Question: I have the following:

I would like to make it so that the tableview stops right at the "So" cell, instead of having all the blank cells under it (the big plan is to have a bunch of multiple choice questions like the one in that pic, all on top of one another on one scrollview). I'm guessing I need to set the tableView's frame, but I was wondering if there was an easy way to calculate at runtime the exact height of the portion of the tableview where the cells are implemented (the ones with text in the pic). It's tricky because I made it so that each cell's height can change to accommodate the amount of text in it. Anyone have any advice?
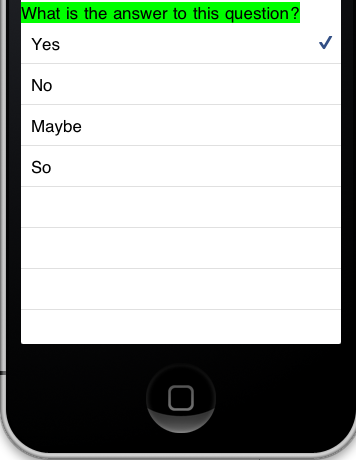
Answer: There are two appproaches you can take.
Best and easiest.
1. Add a footer view to the table so it will not draw the rows after the last row. a blank footer view will do.
'''
//Add empty view to hide trailing row seperators
UIView *emptyView = [[UIView alloc] initWithFrame:CGRectMake(0, 0, 320, 0)];
emptyView.backgroundColor = [UIColor whiteColor];
[tableView setTableFooterView:emptyView];
[emptyView release];
'''
2.Check how many rows you have in the tableview and calculate the tableheight and change the frame of table view.